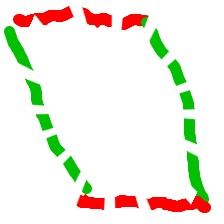
Shape: parallelogram